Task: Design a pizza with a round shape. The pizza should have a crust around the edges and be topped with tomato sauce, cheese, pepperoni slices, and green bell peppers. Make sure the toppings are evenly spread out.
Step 534:
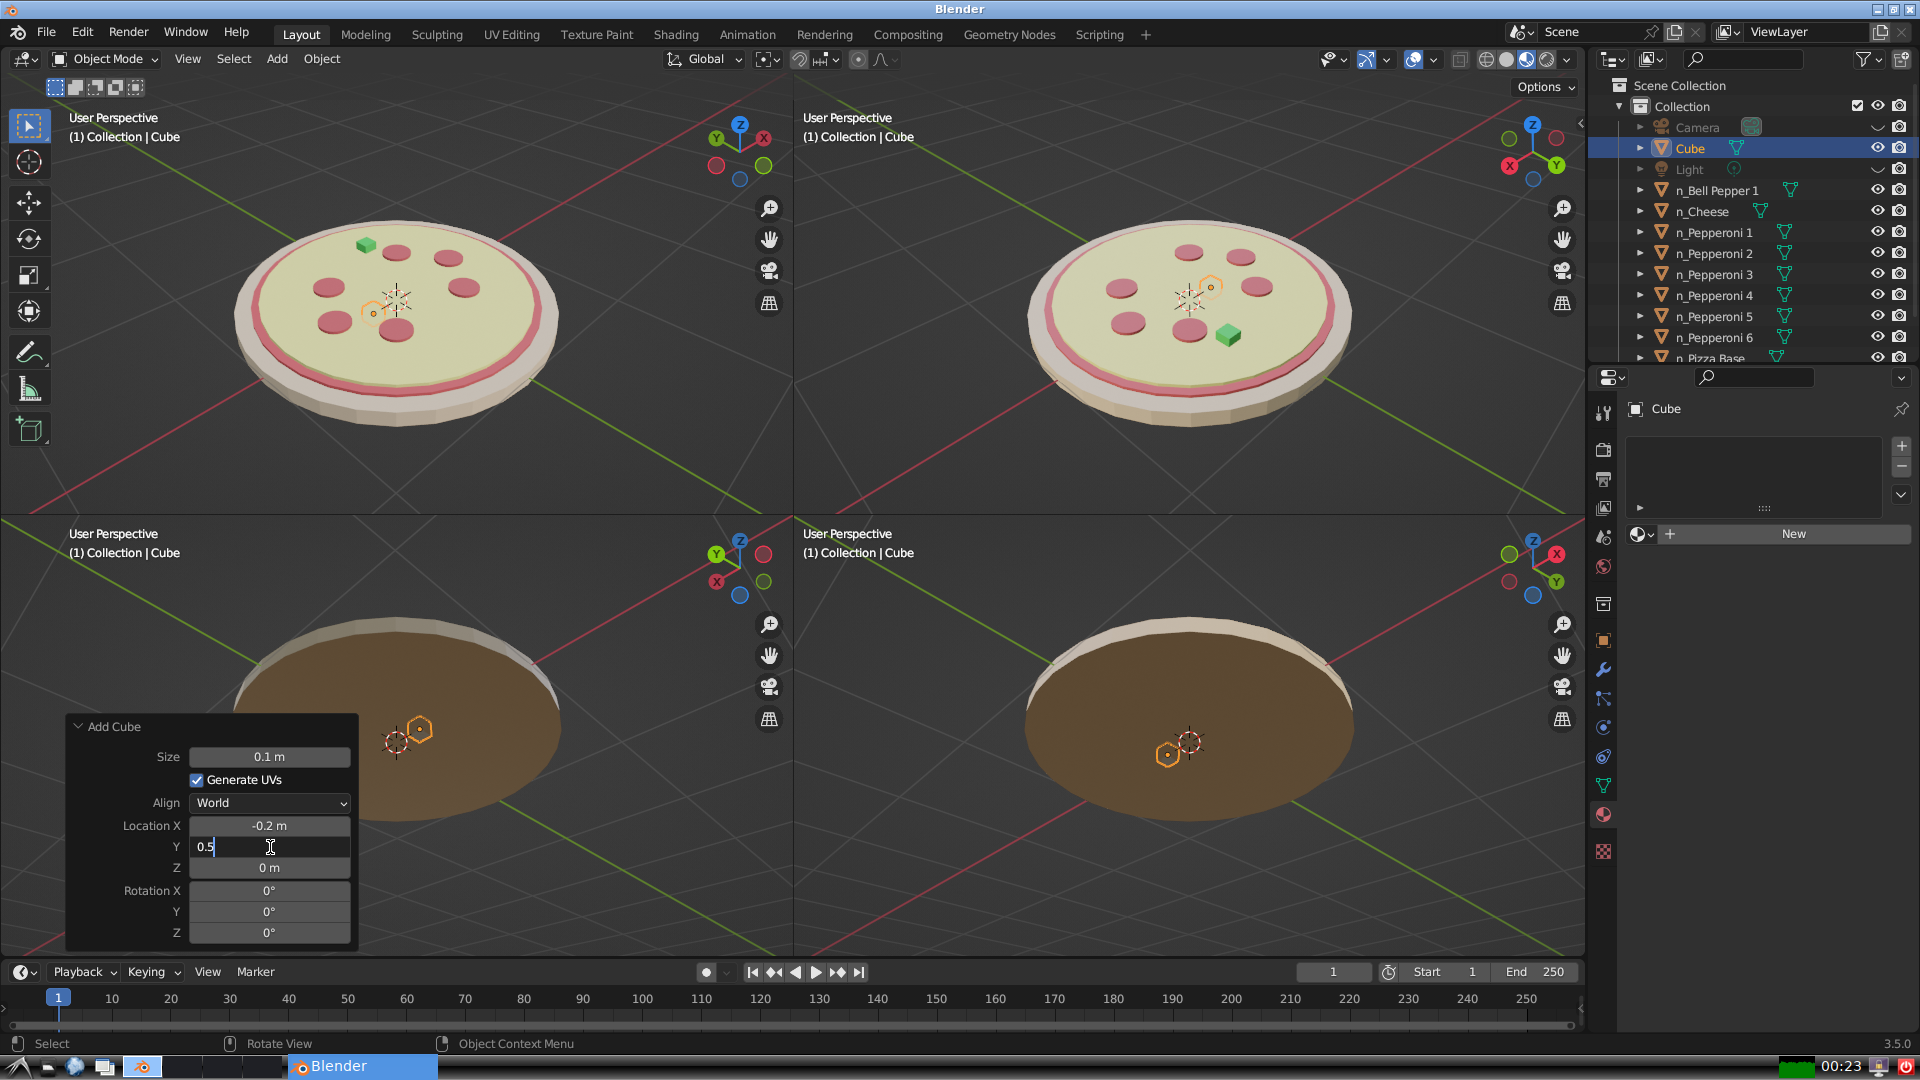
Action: {"key_press": ['Return']}